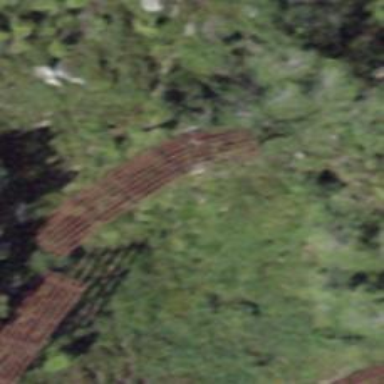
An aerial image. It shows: Structure designed for avalanche protection.